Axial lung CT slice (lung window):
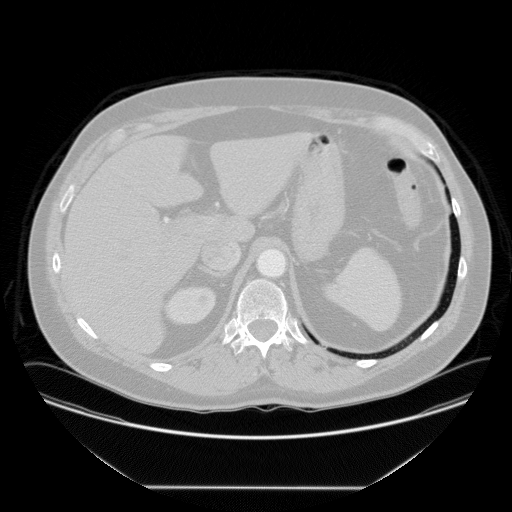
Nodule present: no